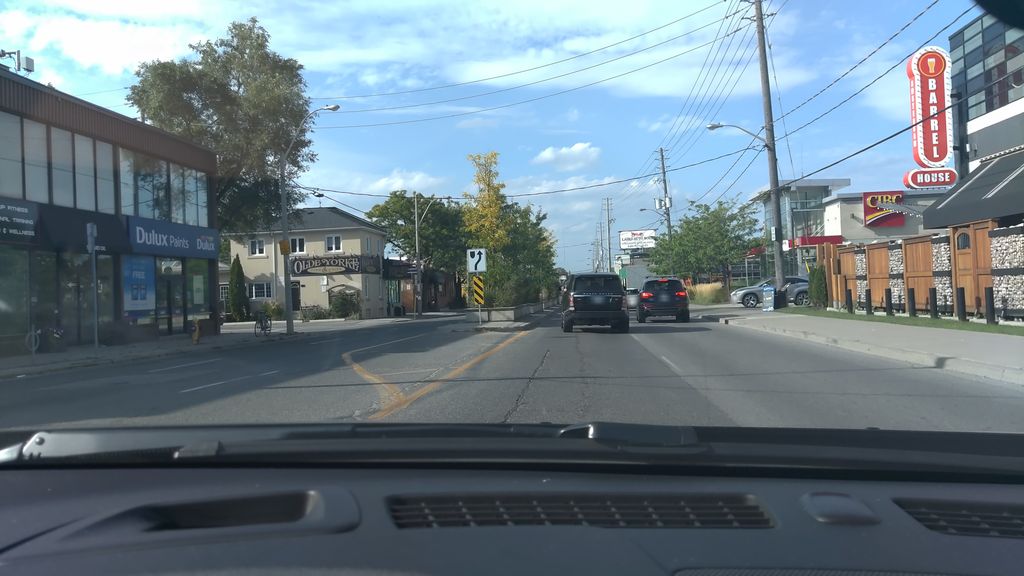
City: toronto